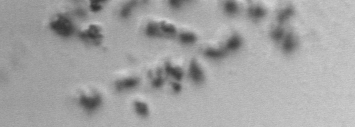
Label: Phaeocystis